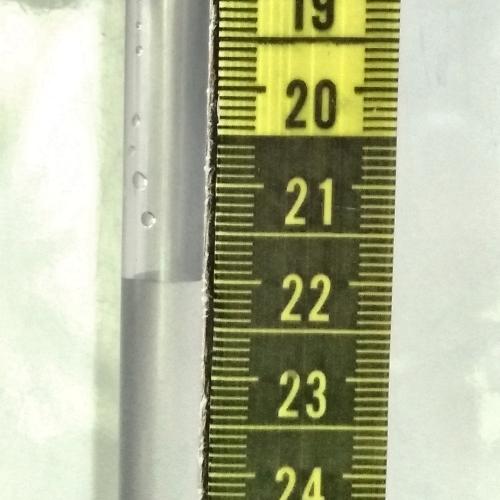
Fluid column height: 22.0 cm